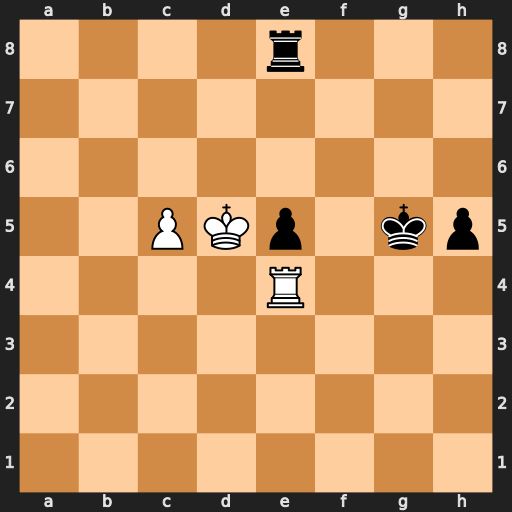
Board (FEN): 4r3/8/8/2PKp1kp/4R3/8/8/8
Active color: w
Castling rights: -
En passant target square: -
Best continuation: Rxe5+ Rxe5+ Kxe5 h4 c6